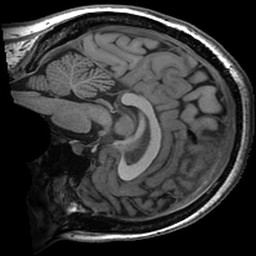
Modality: T1w
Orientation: sagittal
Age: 23
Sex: female
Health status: ill
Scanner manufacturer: ge
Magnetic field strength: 3 T
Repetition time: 0.008164 s
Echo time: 0.003184 s